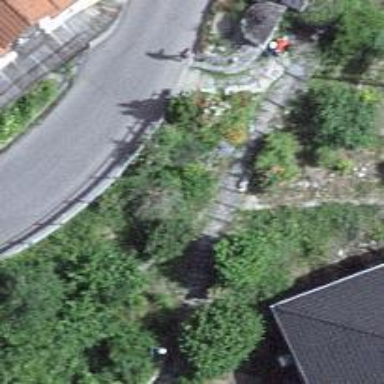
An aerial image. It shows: Road with steps.